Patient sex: M
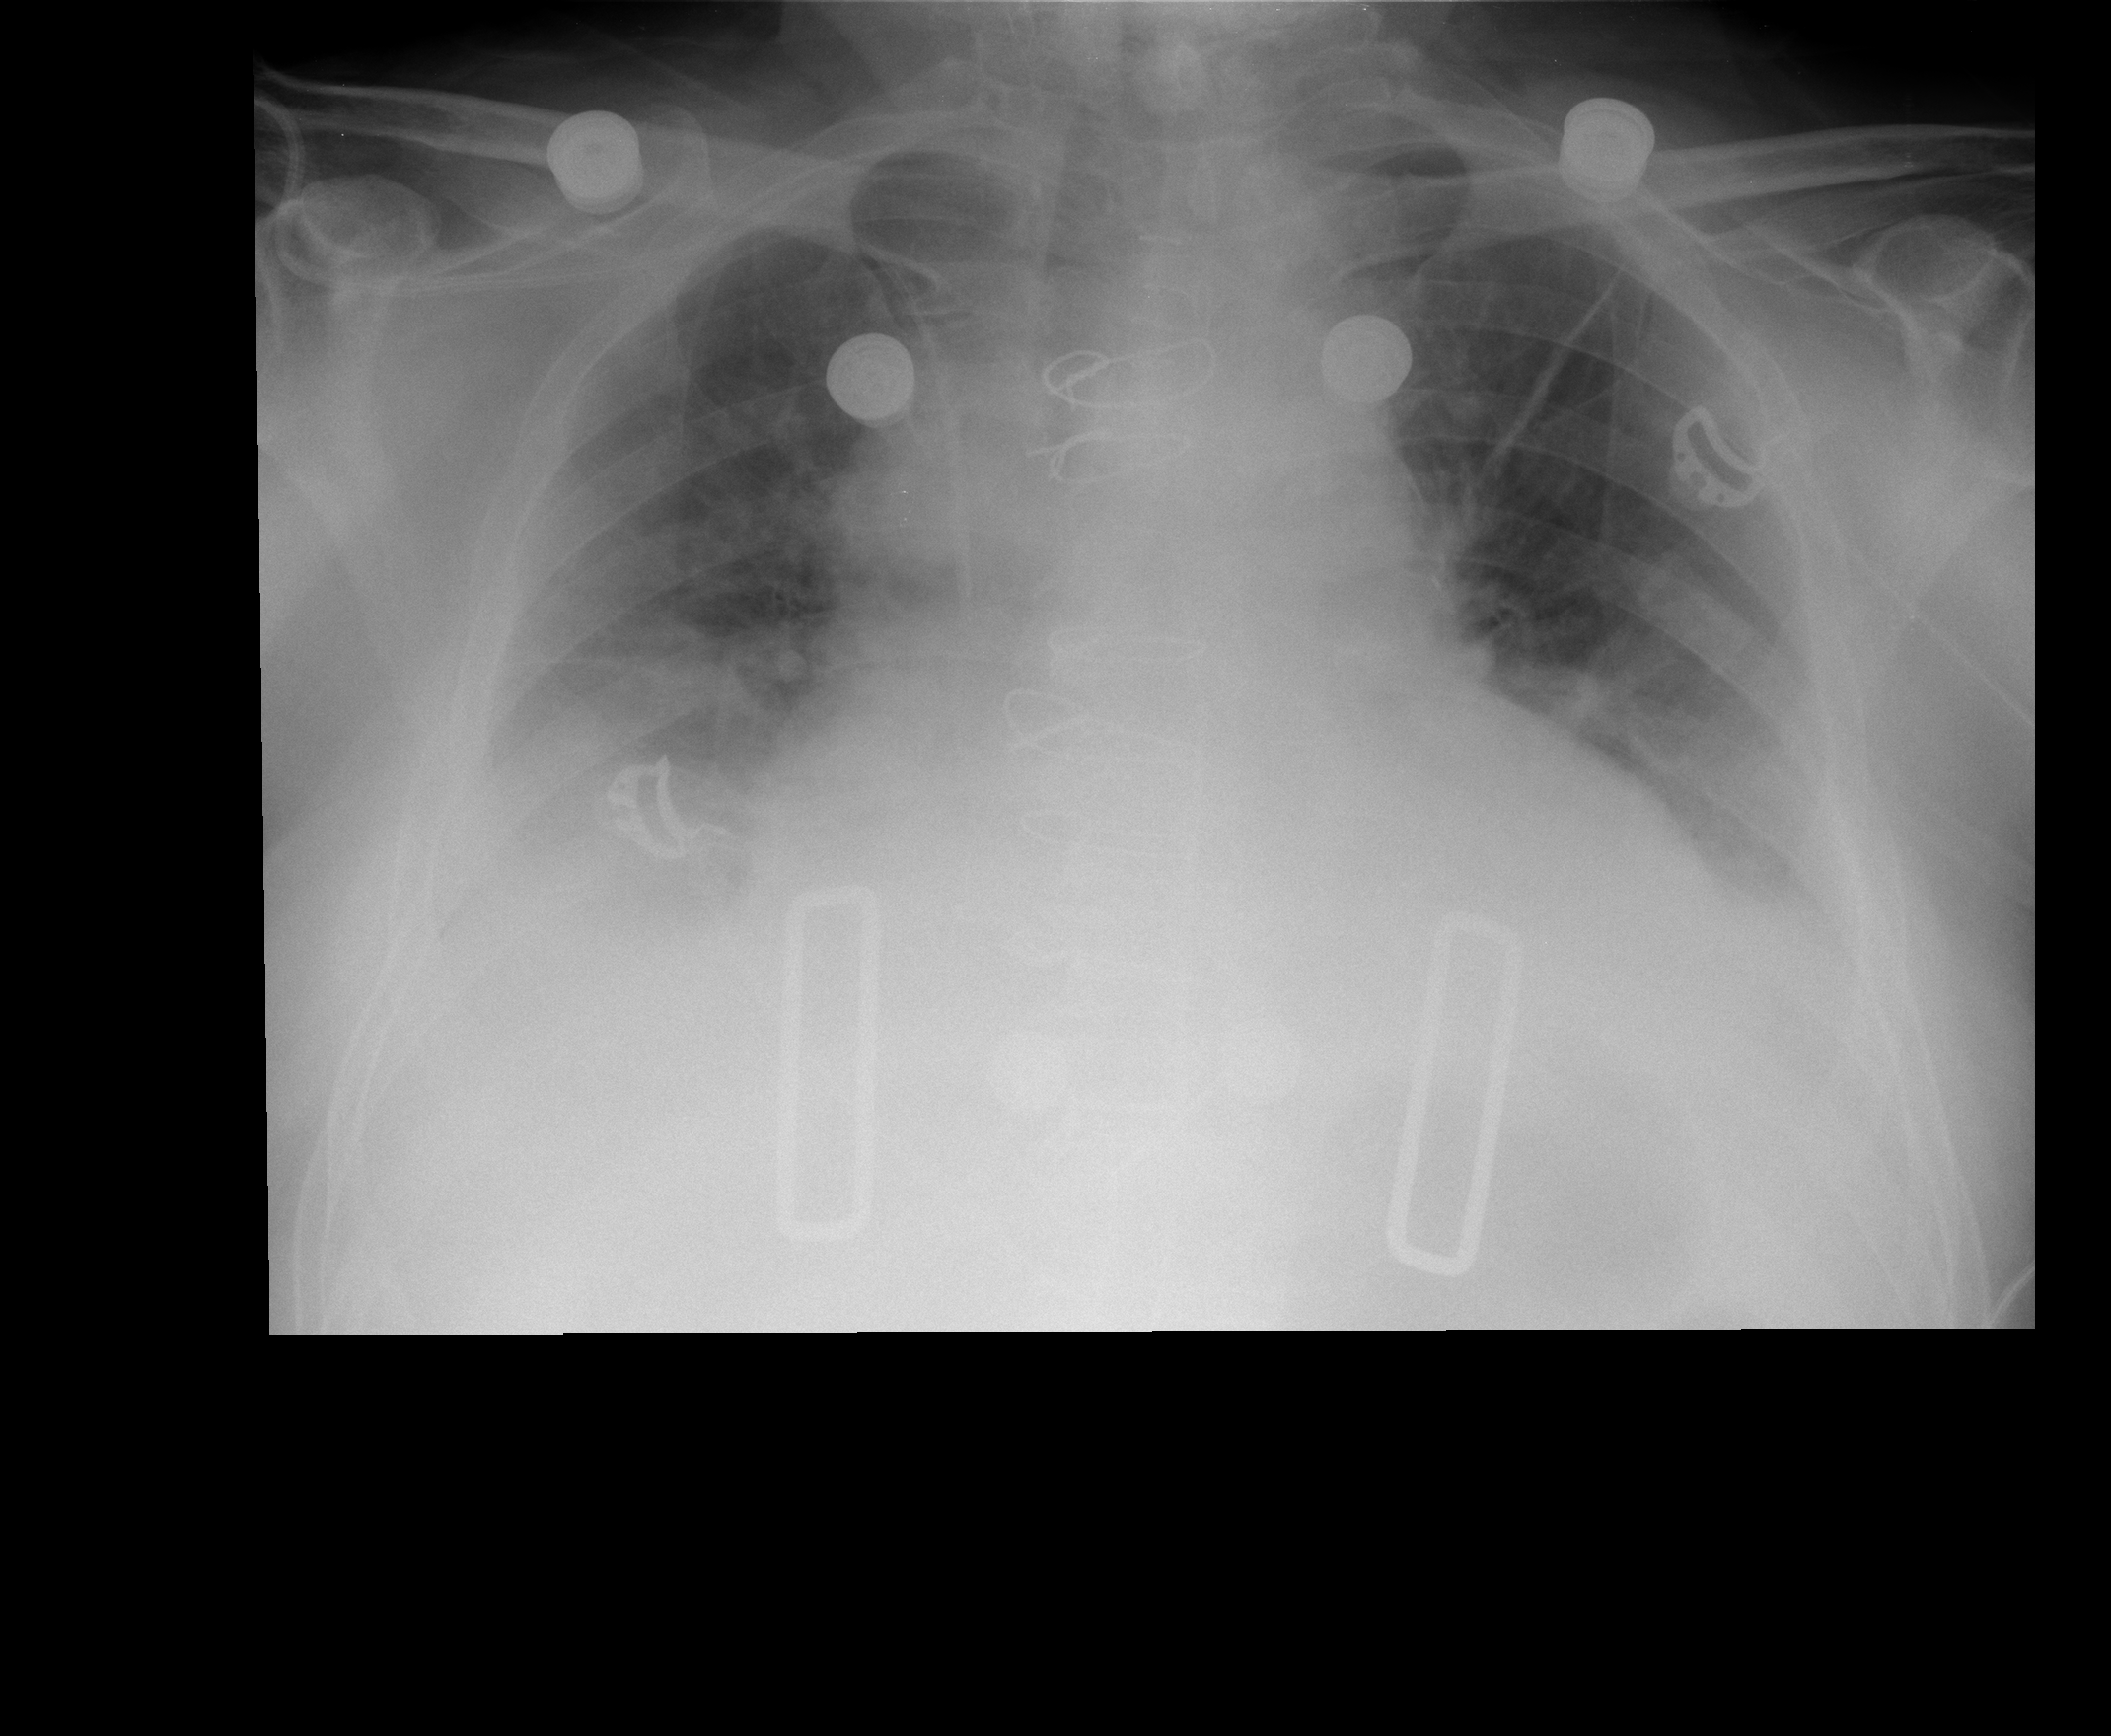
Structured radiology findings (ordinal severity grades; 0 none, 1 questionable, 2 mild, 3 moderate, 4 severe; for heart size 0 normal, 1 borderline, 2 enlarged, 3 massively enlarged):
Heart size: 2
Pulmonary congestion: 1
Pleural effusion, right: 2
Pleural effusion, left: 2
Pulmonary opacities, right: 0
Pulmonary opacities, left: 0
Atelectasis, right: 2
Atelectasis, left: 2